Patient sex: M
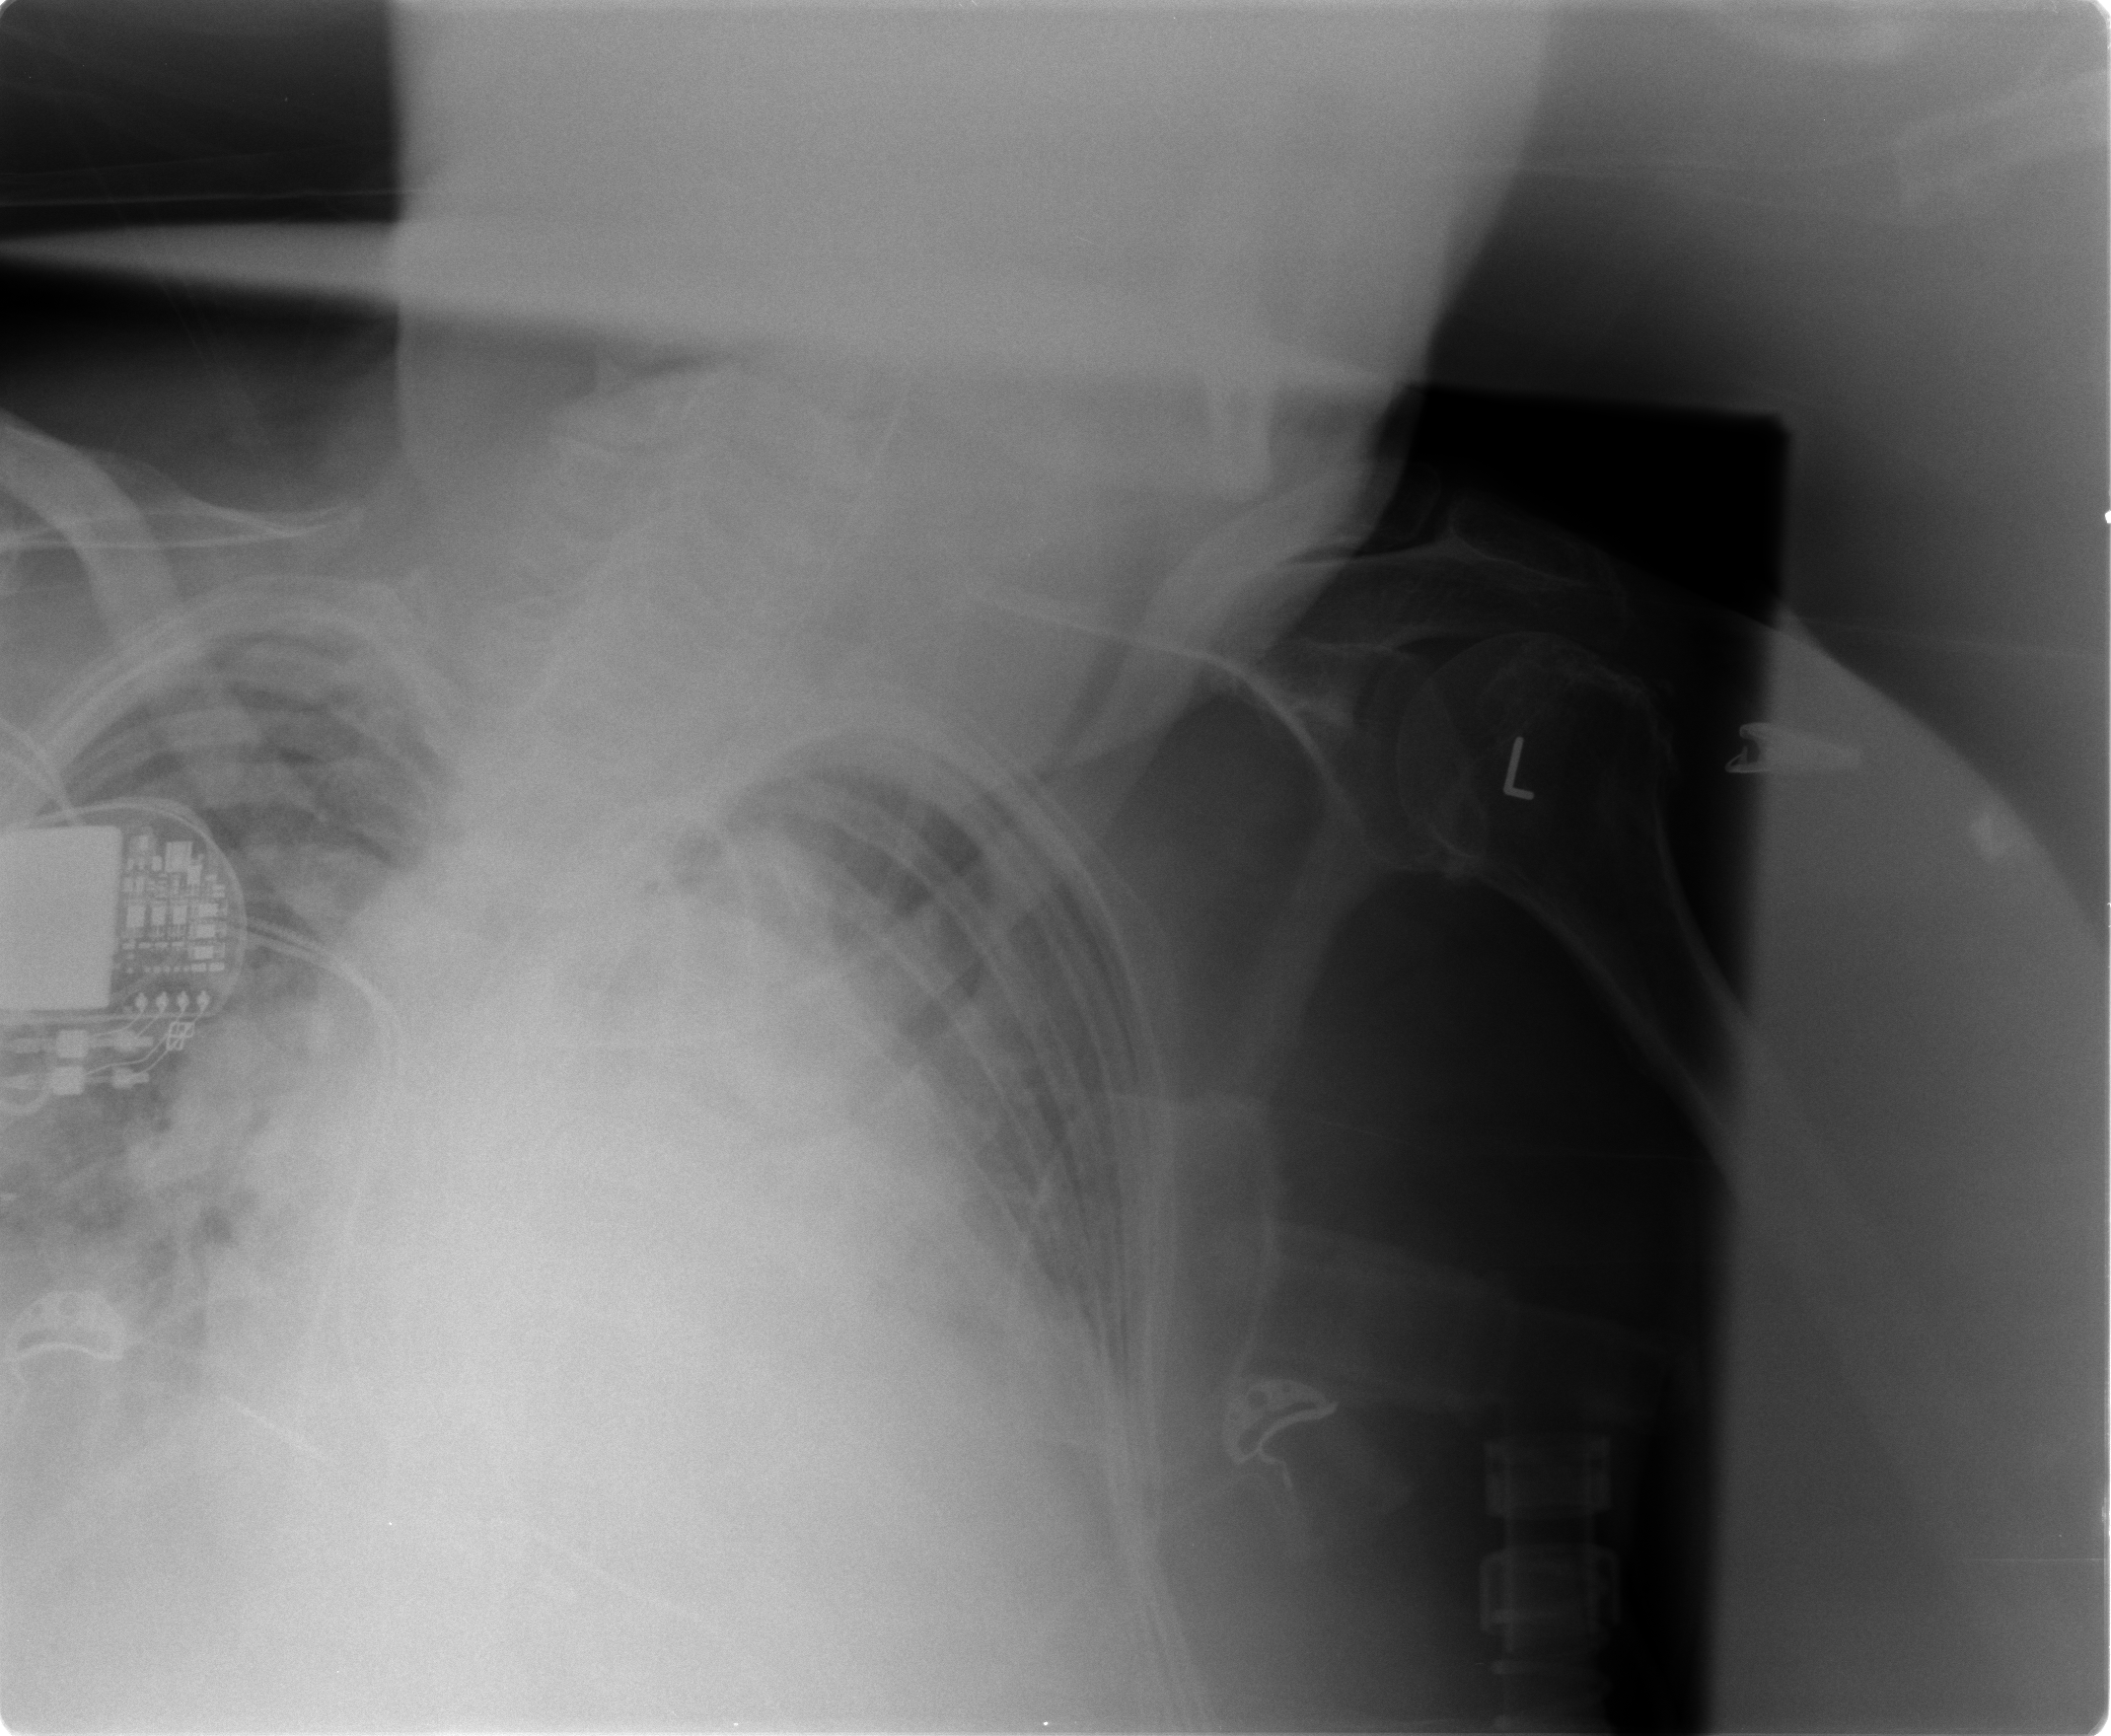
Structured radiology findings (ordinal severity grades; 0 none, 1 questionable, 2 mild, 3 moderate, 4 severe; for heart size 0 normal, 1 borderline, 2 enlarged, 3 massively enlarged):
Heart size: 2
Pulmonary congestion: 3
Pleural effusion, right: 2
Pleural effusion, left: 2
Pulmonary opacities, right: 3
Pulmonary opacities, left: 2
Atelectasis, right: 2
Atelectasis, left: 2